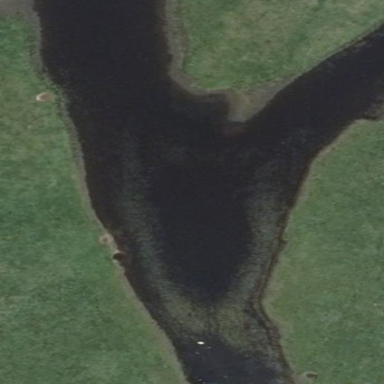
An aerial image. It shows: Natural oxbow water feature.